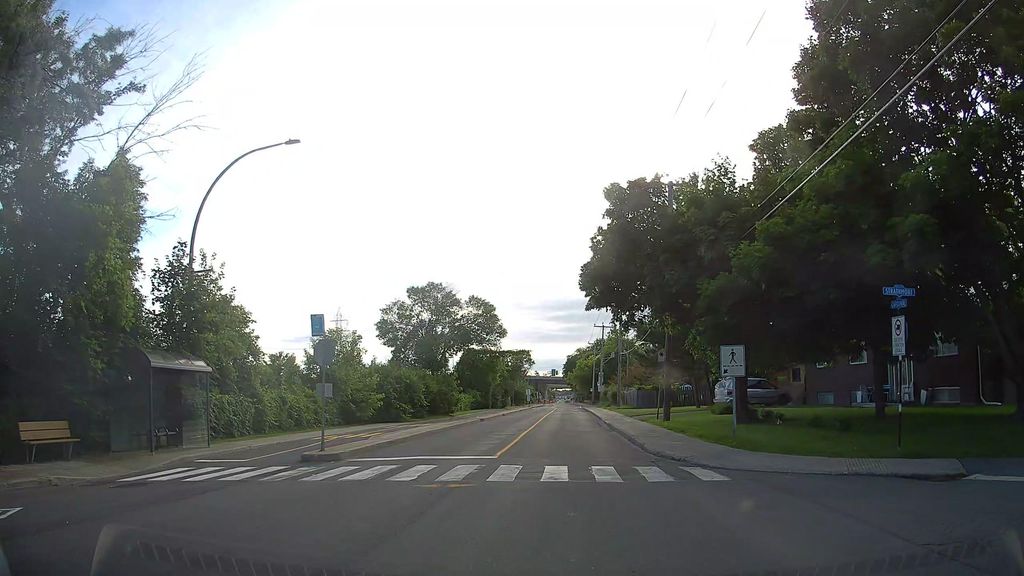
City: montreal